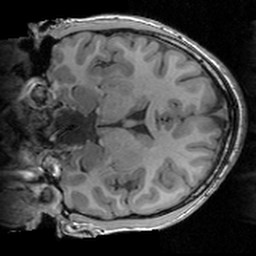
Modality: T1w
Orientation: coronal
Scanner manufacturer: siemens
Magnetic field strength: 3 T
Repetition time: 1.63 s
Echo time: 0.00311 s